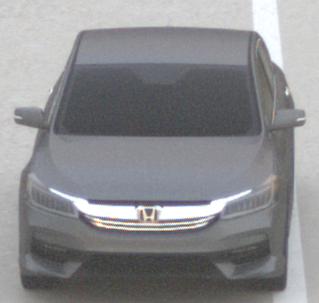
Make: Honda
Model: Accord Hybrid
Detailed model: 9. Generation
Model produced from: 2015
Model produced until: 2019
Doors: 4
Color: gray
Road condition: dry road
Daytime: sunrise or sunset
Contrast: low contrast